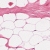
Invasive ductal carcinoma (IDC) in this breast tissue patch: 0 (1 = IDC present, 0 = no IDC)